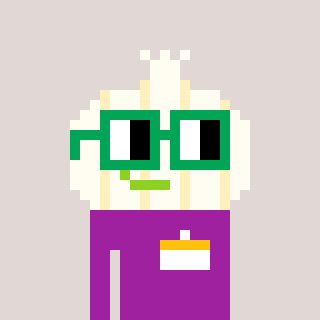
a pixel art character with square green glasses, a garlic-shaped head and a magenta-colored body on a warm background